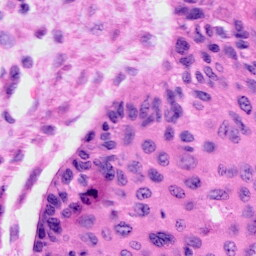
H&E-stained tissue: Cervix